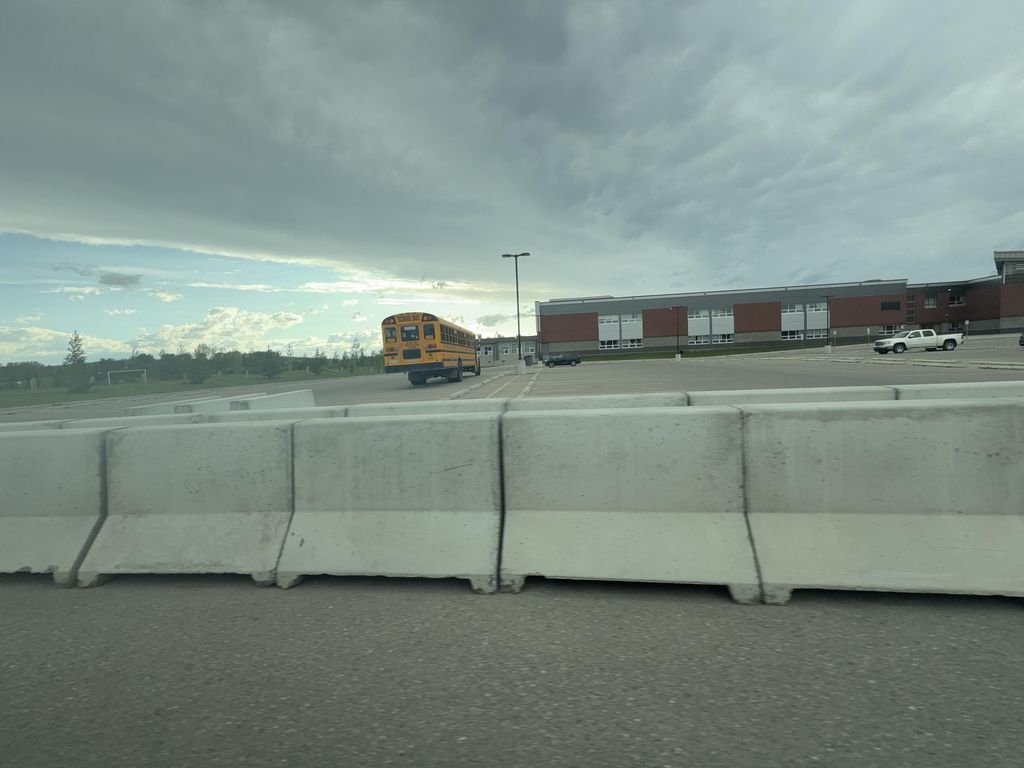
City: calgary